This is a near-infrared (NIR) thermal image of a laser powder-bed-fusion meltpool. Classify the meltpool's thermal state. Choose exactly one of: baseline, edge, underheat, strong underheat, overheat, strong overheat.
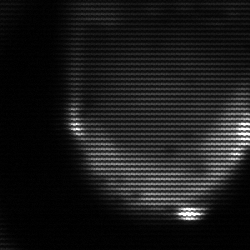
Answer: edge